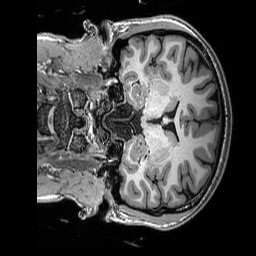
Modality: T1w
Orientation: coronal
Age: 24
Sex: female